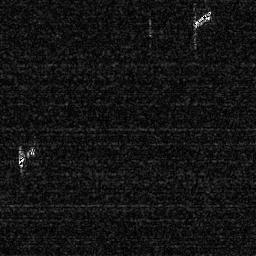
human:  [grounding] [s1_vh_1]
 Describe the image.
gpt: In the satellite image, there is  <ref>1 small ship </ref> <box>[[5, 56, 14, 64, 0]]</box> located at left,  <ref>1 medium ship </ref> <box>[[73, 3, 83, 11, 0]]</box> located at top right.